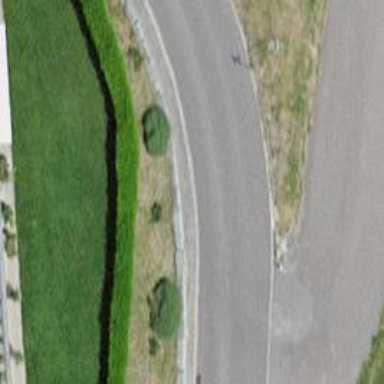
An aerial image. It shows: Hedge acting as barrier.